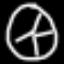
Label: clock